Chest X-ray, PA view. Patient: 45 years old, sex F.
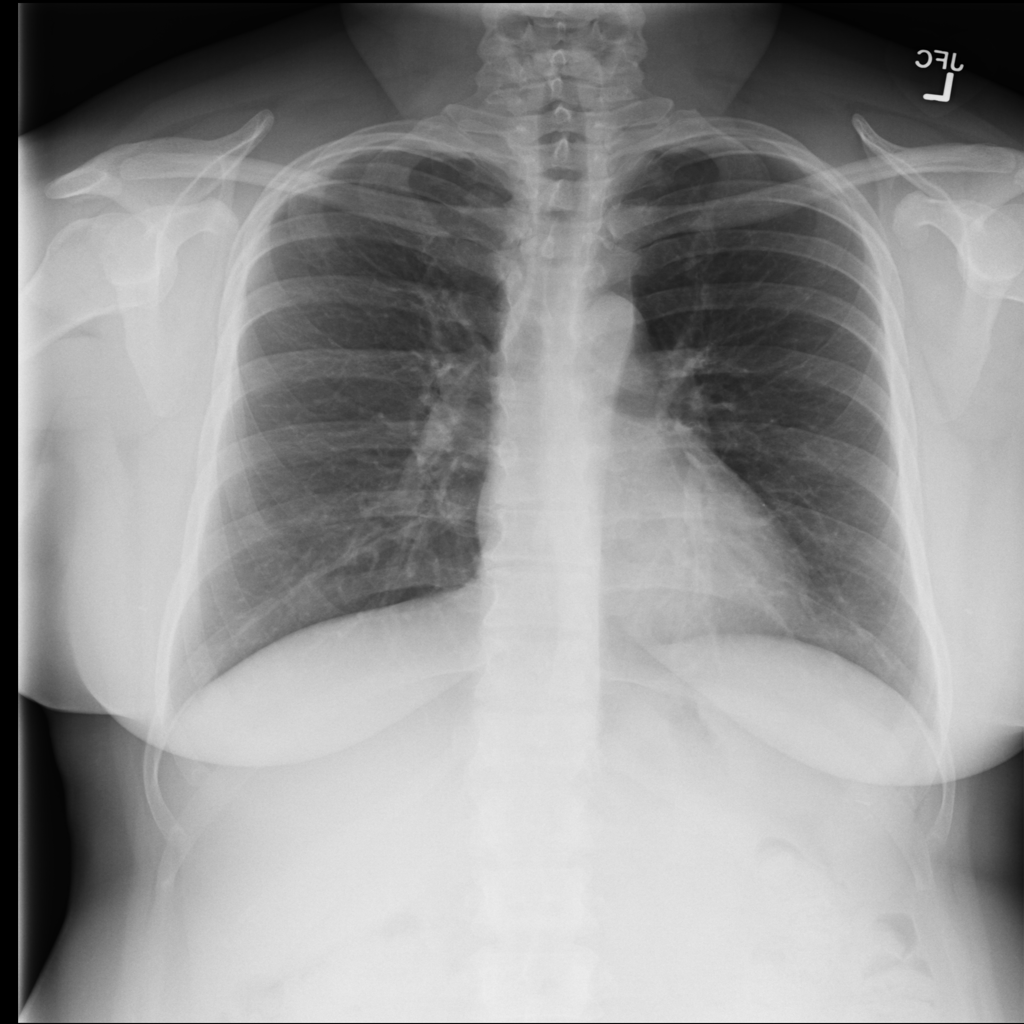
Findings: Infiltration